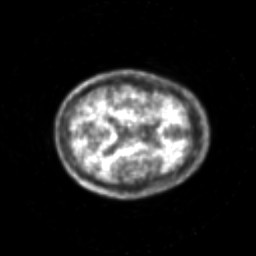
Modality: PET
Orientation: axial
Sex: male
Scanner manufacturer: siemens